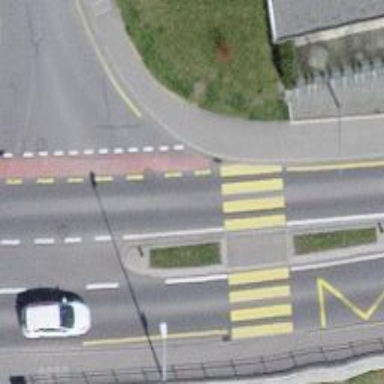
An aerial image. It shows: Kerb barrier.